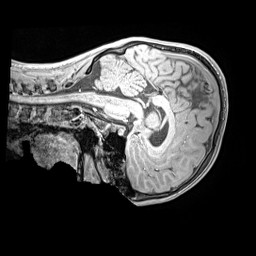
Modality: MP2RAGE
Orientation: sagittal
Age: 11
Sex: male
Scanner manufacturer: siemens
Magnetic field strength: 3 T
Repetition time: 4 s
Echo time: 0.00299 s